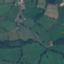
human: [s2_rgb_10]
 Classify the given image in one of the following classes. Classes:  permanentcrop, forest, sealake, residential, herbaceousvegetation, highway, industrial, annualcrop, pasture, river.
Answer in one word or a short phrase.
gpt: Pasture